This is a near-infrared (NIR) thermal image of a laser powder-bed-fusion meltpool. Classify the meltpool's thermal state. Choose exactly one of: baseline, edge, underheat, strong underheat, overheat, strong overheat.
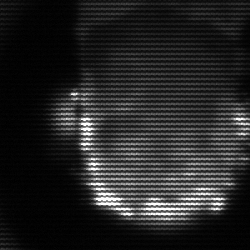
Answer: baseline